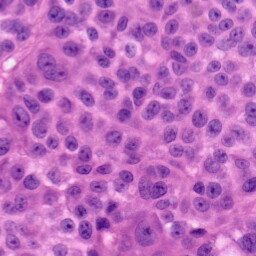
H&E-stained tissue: Skin